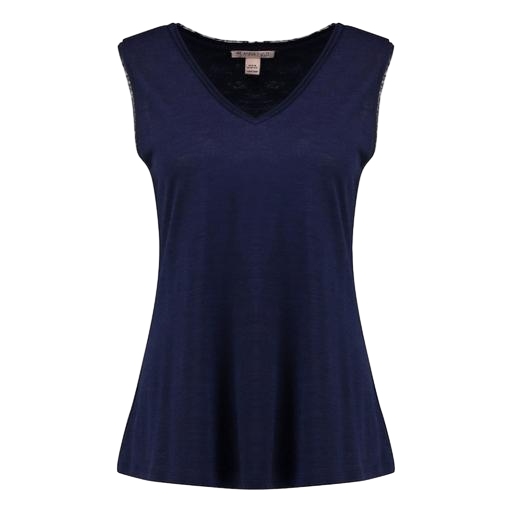
blue slub jersey vest top, blue lace-insert vest, dark blue tank top, white background